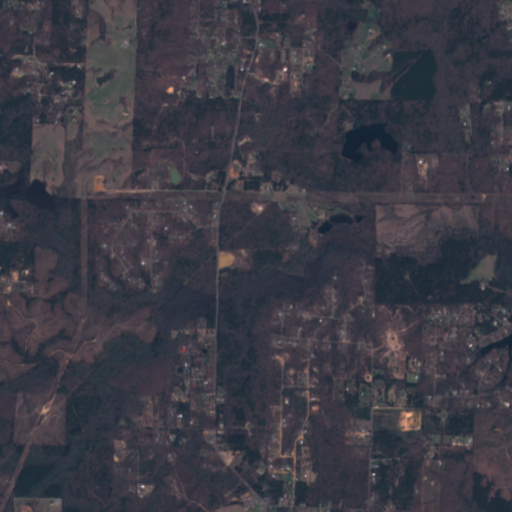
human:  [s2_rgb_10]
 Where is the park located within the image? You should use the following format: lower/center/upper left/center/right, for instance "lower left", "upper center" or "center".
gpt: There is no park in the image.